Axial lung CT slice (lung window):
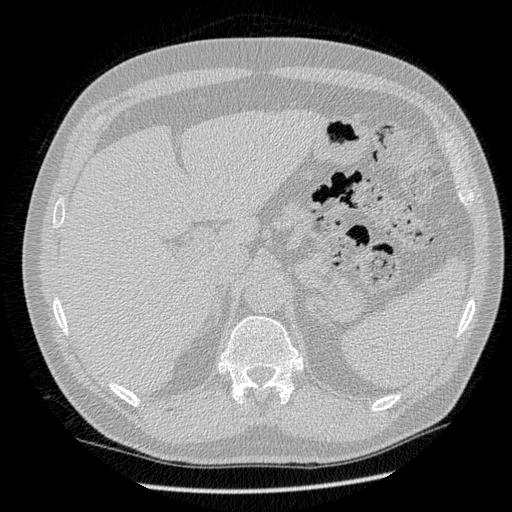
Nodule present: no